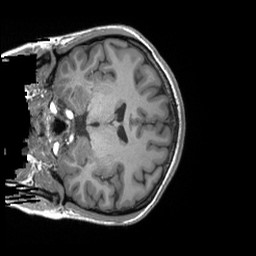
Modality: T1w
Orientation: coronal
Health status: ill
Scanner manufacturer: siemens
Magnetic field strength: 3 T
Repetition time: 2.3 s
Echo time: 0.00243 s